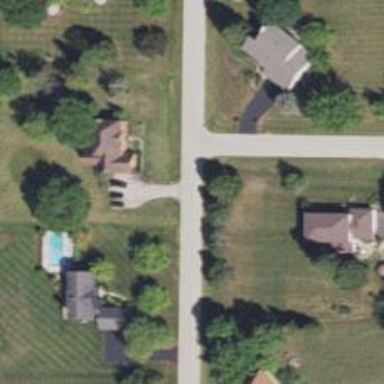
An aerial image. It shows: Driveway.